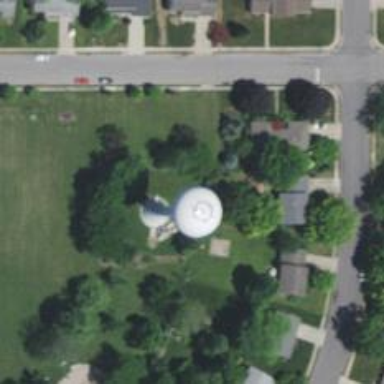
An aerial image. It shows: Water tower that is man-made.